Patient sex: M
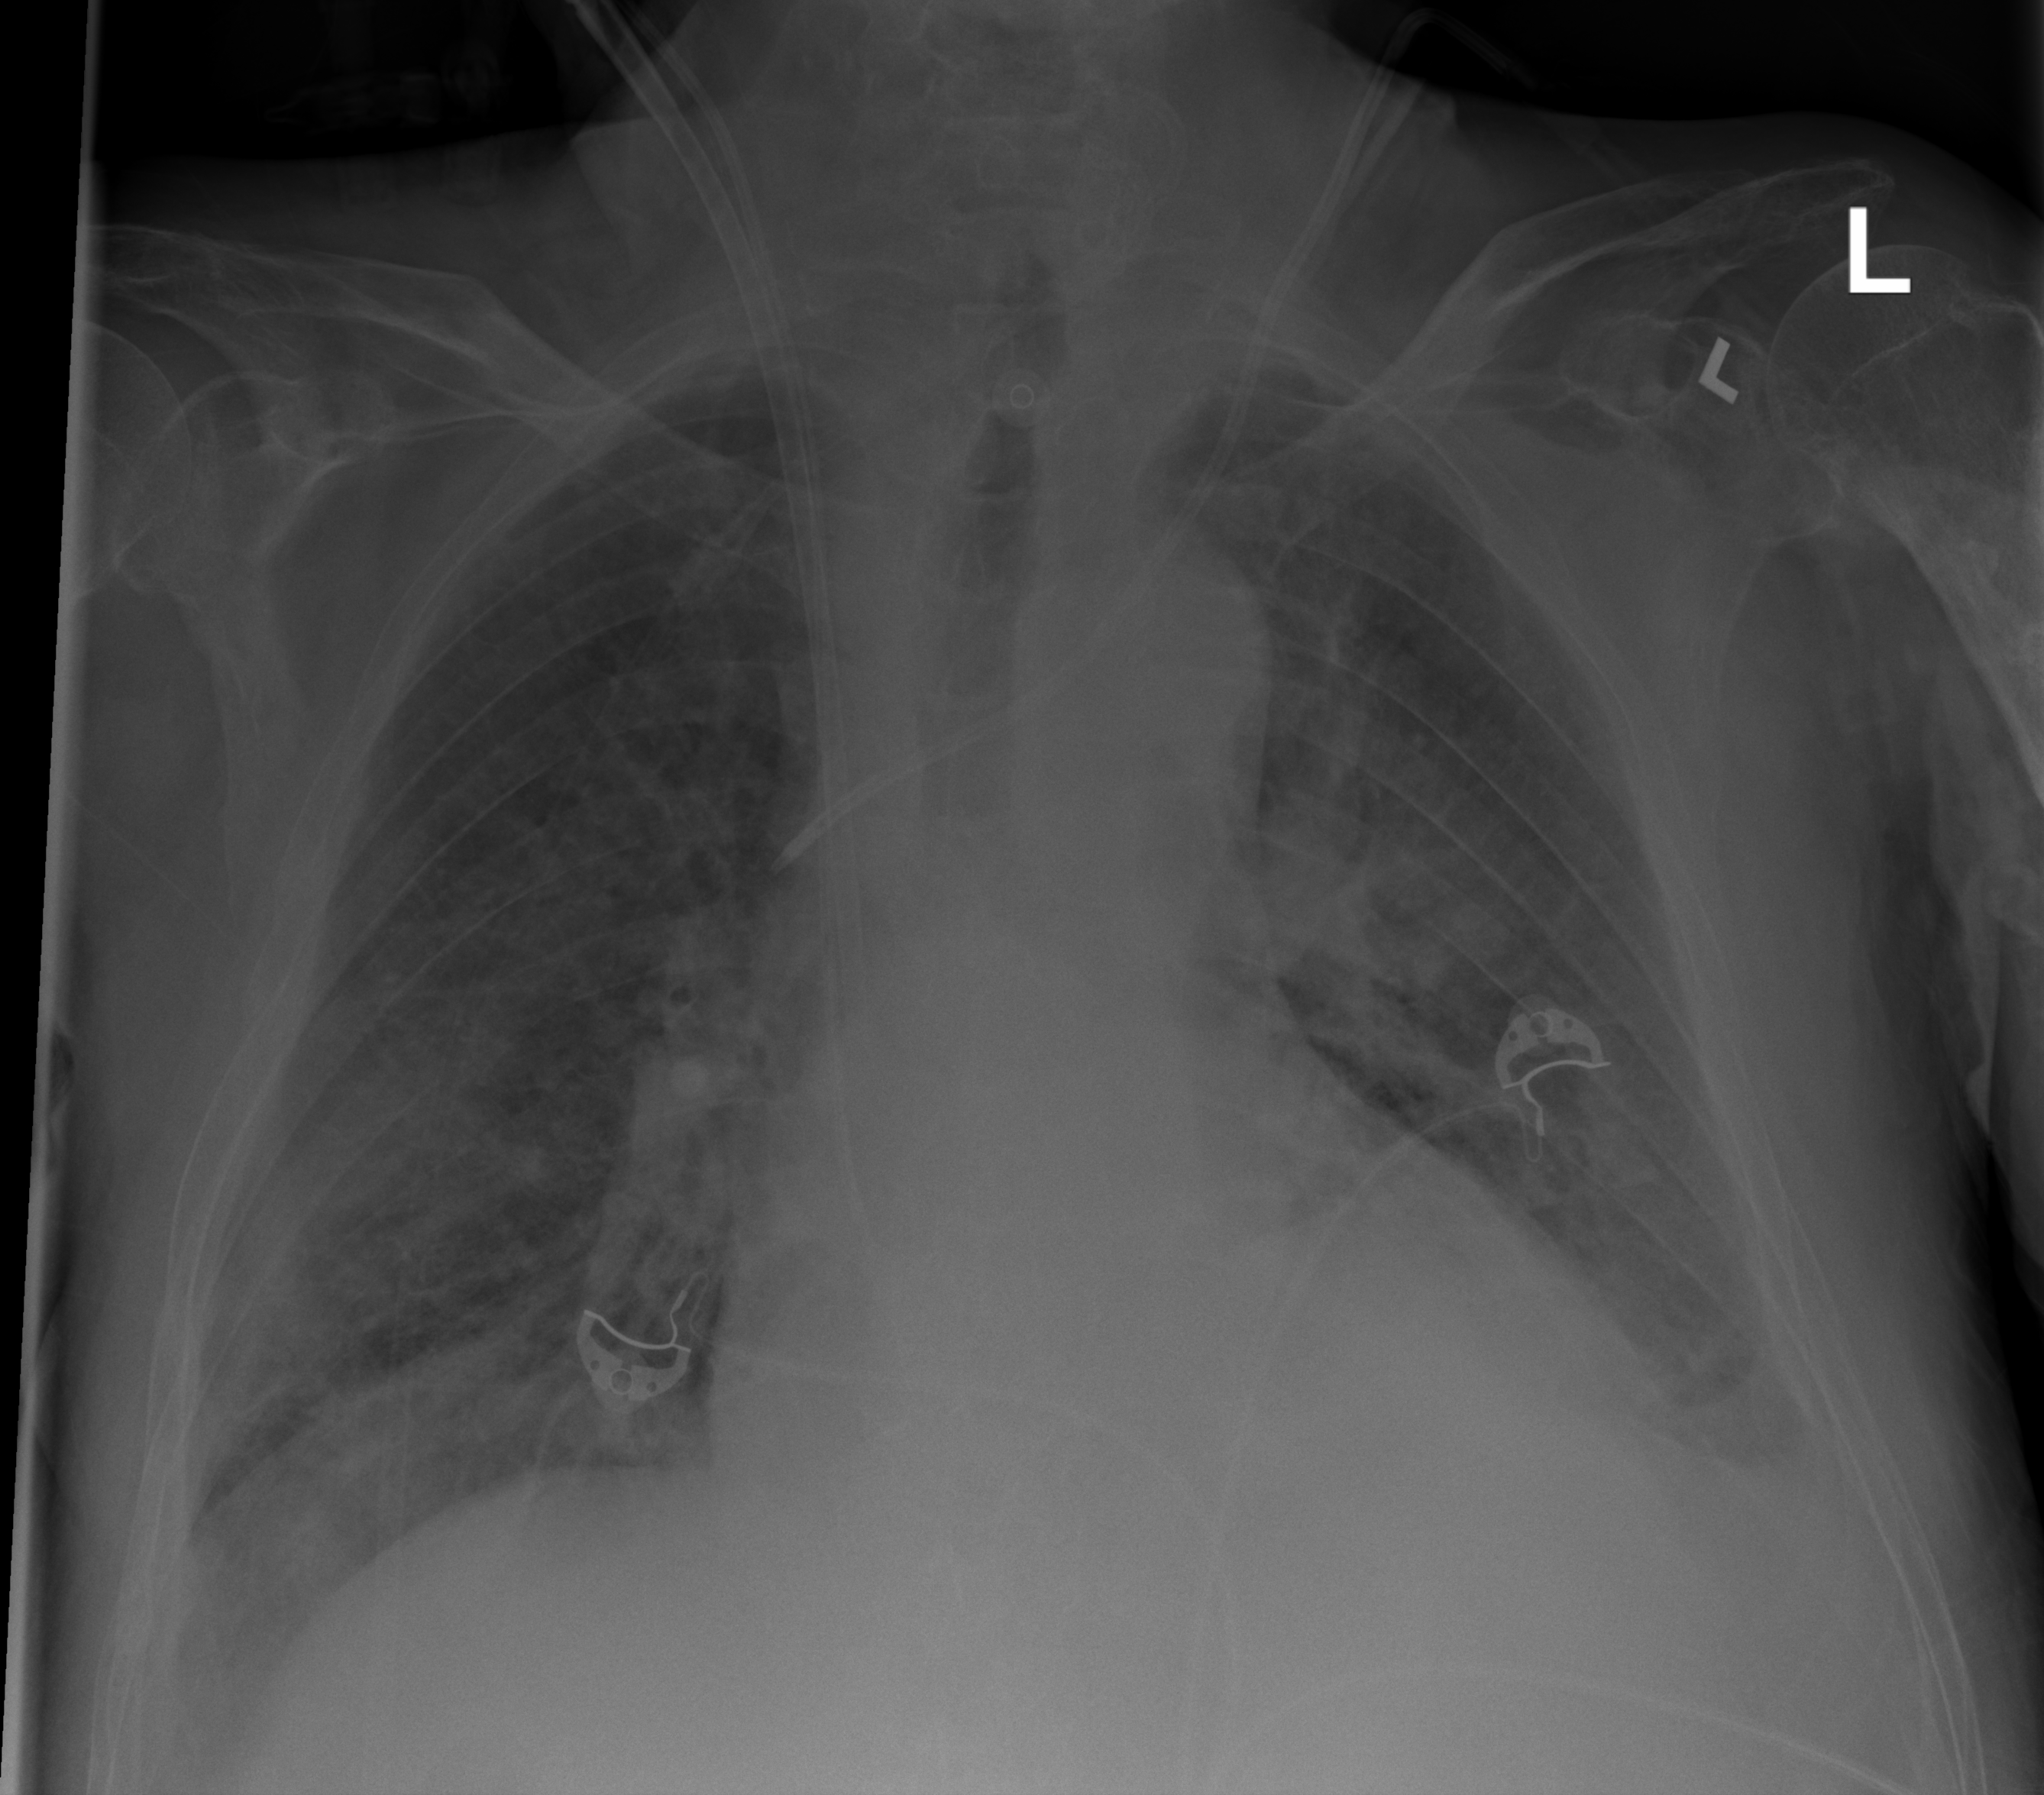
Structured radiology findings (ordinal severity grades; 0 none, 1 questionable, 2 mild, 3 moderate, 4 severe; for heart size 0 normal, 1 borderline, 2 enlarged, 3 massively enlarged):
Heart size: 2
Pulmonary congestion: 2
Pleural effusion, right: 2
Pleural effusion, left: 3
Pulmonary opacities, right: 2
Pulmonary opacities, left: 2
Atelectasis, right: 2
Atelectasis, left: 2